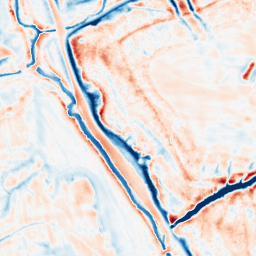
Category: edge_preserving
Decomposition family: bilateral
Decomposition parameters: d: 21
sigma_color: 100
sigma_space: 50
Upsampling method: cubic_mitchell
Upsampling parameters: scale: 2
Upsampling scale: 2